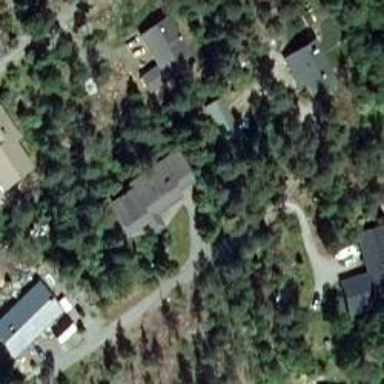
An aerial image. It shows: Driveway.